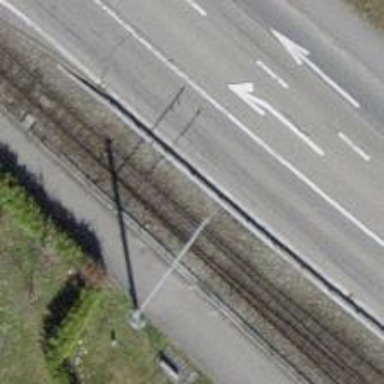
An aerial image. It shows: Railway switch.